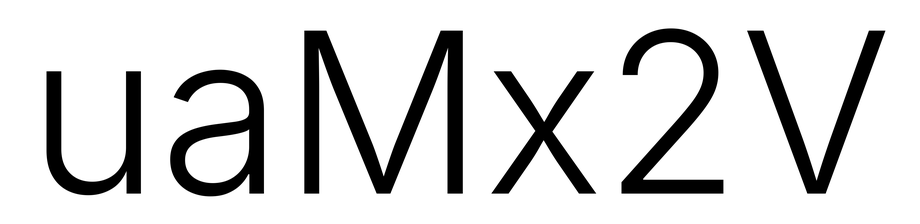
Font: Inter_Light